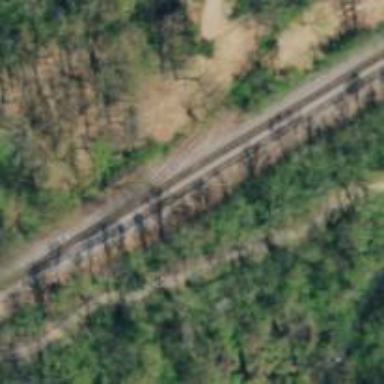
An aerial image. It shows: Railway track.